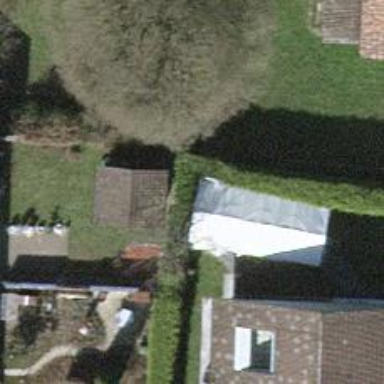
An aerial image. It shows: Hedge acting as barrier.